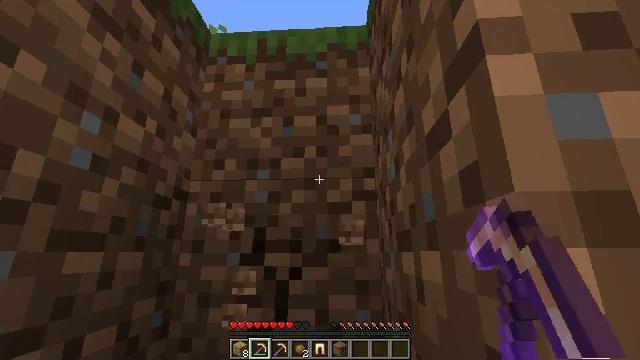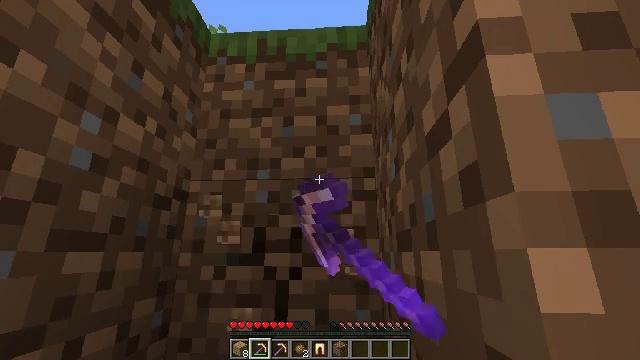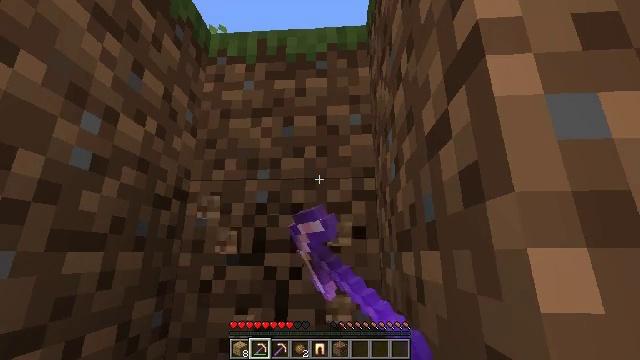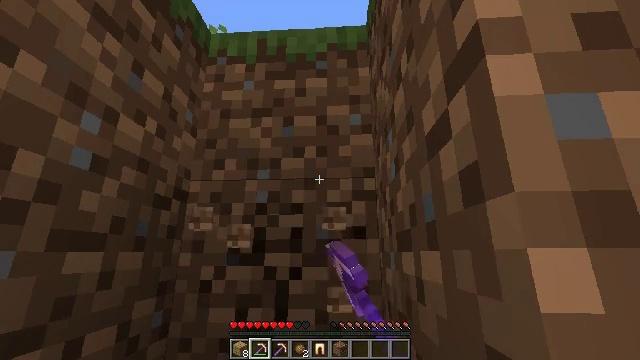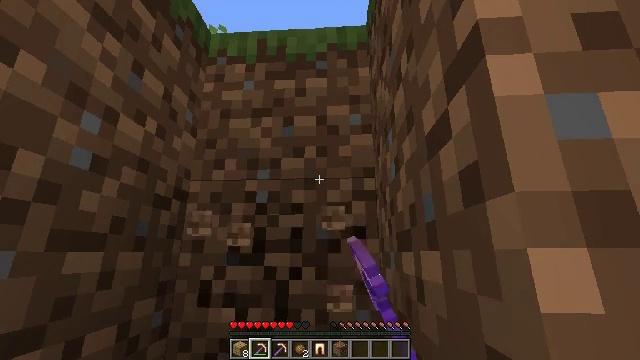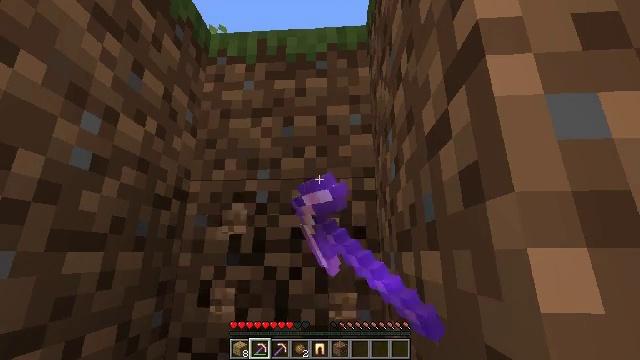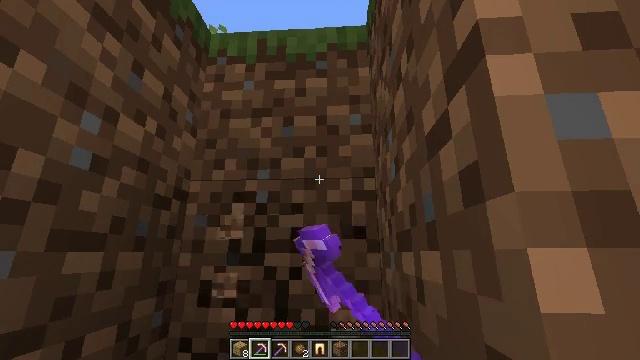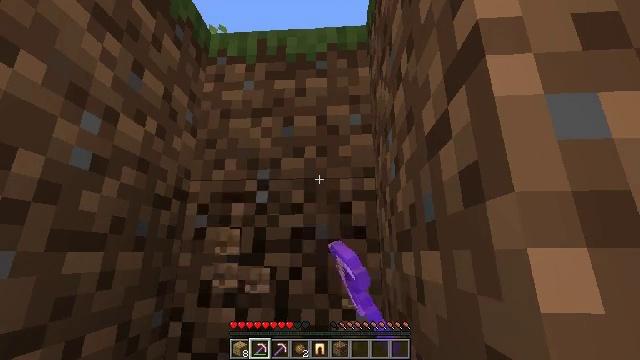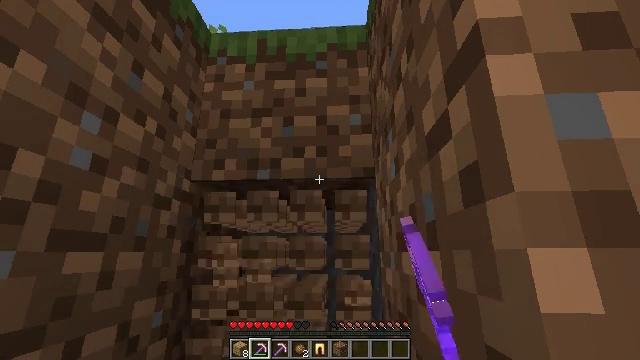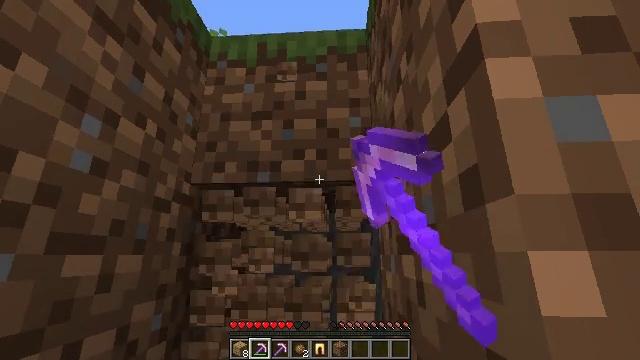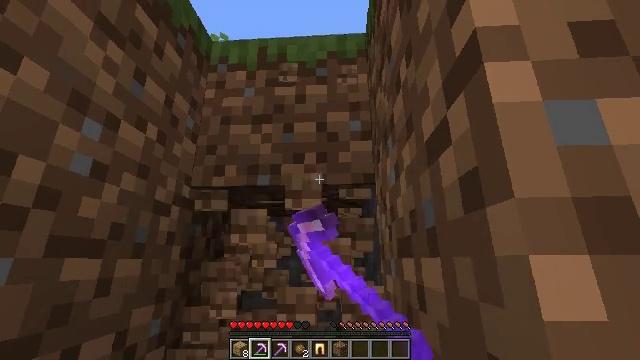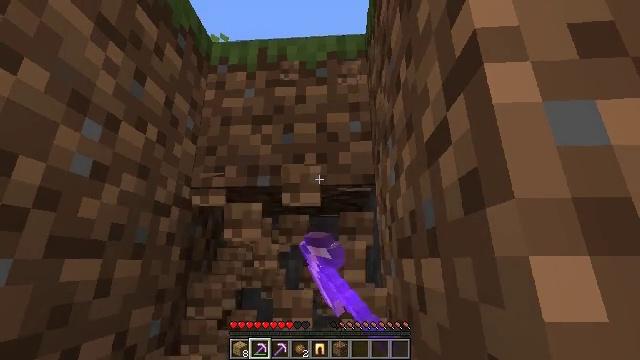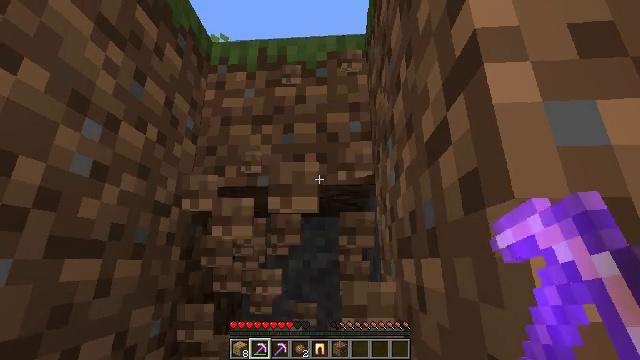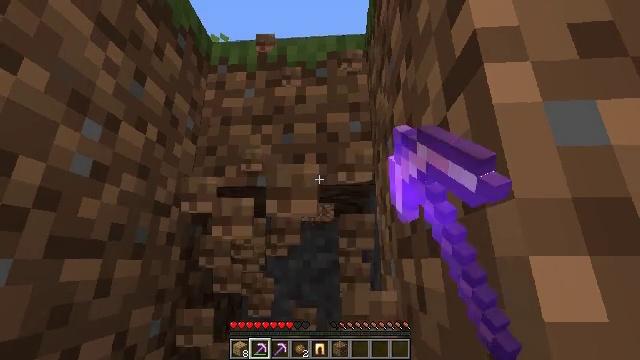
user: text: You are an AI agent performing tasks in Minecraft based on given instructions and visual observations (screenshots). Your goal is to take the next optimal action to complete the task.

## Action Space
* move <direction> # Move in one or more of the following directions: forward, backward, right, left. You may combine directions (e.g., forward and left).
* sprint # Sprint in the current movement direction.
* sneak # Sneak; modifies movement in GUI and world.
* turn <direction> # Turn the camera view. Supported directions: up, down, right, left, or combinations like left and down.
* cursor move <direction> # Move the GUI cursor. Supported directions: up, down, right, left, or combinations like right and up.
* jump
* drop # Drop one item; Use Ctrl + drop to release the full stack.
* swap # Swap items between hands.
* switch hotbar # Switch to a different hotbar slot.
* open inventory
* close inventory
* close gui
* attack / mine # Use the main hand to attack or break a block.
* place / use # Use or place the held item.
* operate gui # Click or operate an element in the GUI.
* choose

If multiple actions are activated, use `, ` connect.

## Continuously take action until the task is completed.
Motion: motion action
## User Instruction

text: Break the dirt block.
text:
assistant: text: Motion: attack / mine
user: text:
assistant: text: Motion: attack / mine
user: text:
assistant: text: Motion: attack / mine
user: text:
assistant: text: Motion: attack / mine
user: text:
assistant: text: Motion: attack / mine
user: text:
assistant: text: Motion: attack / mine
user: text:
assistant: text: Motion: attack / mine
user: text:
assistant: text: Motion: attack / mine
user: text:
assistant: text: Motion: attack / mine
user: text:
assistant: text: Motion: attack / mine
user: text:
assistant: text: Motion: attack / mine
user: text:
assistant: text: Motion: attack / mine
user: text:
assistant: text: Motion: attack / mine
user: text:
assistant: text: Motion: attack / mine